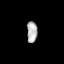
Tissue: prostate
Cell type: Fibroblasts
Senescence score: 0.7415
Nuclear area (px): 215
Mean DAPI intensity: 179.572